Question: I have an iPad app, using Storyboards, XCode 4.5. On one of my scenes, I have a UIImage that I am trying to create a @property and make a connection to it. So I do a CTRL drag from the UIImage to the .h file. I have cleaned the app several times (CMD+OPTION+K), and get this message:

I've never had this problem before. First of all, what is causing this and secondly, how do I fix this?
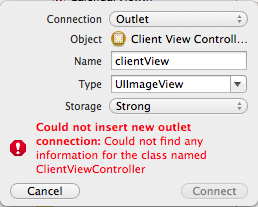
Answer: Try removing the derived data for this app.
1) Close the project, but keep Xcode open.
2) Go to Xcode's Organizer and select the Projects pane.
3) Delete the Derived Data for the project (if it doesn't disappear after the first delete, try doing it again).
4) Shut down / Restart Xcode, do another "clean," and try again.